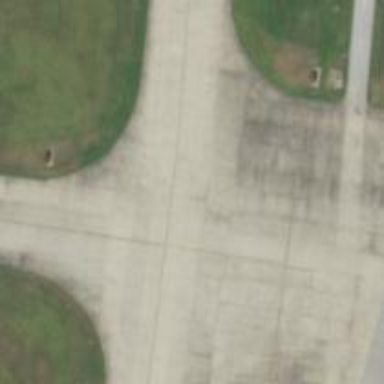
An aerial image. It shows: View of taxiway at the airport.